Question: I have just finished integrating google analytics on my mobile website which is based on jquerymobile. To get analytics working i am using the following code.
'''
<script>
// domReady is unnecessary here and can slow down perceived performance
// $(document).ready(function (e) {
(function (i, s, o, g, r, a, m) {
i['GoogleAnalyticsObject'] = r;
i[r] = i[r] || function () {
(i[r].q = i[r].q || []).push(arguments)
}, i[r].l = 1 * new Date();
a = s.createElement(o),
m = s.getElementsByTagName(o)[0];
a.async = 1;
a.src = g;
m.parentNode.insertBefore(a, m)
})(window, document, 'script', '//www.google-analytics.com/analytics.js', 'ga');
ga('create', 'UA-XXXXXMYID', 'mydomain.com'); // move this here!
// });
$(document).on('pageshow', '[data-role=page], [data-role=dialog]', function (event, ui) {
try {
if ($.mobile.activePage.attr("data-url")) {
ga('send', 'pageview', $.mobile.activePage.attr("data-url")); // remove quotes
}
} catch (err) { }
});
'''
While checking in Real-Time section of analytics, I each click results in double page views. Please tell me what's wrong with this code, see the picture below to understand what i am saying?

I visited four pages and analytics is showing 8 page views. How can i rectify this issue?
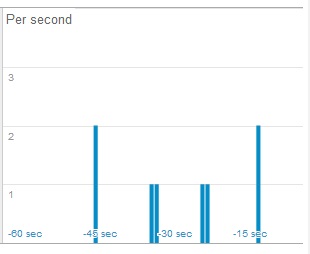
Answer: Pages get over displayed as a feature on mobile devices. This is the Mobile Devices way of doing is constantly evolving, but not quite smooth. As a result, 'pageshow''s are often over-generated to ensure against under-generating.
Here are 2 approaches to handling over-event page-displaying:
Try adding your analytics call to 'pageinit' event
'''
// Every time a page is being created
$(document).on("pageinit", "div[data-role=page]", function(event){
try {
if ($.mobile.activePage.attr("data-url")) {
ga('send', 'pageview', $.mobile.activePage.attr("data-url")); // remove quotes
}
} catch (err) { }
});
'''
Earlier versions recommended use is 'pagecreate' event.
---
Another approach is to use the 'one' handler to force single event handling of specific event
'''
$(document).one('pageshow', '[data-role=page], [data-role=dialog]', function (event, ui) {
try {
if ($.mobile.activePage.attr("data-url")) {
ga('send', 'pageview', $.mobile.activePage.attr("data-url")); // remove quotes
}
} catch (err) { }
});
'''
---
## Follow Up
From research, I suspect your problem with mobile devices is double binding. If so, try unbinding after the event has executed:
'''
$(document).on('pageshow', '[data-role=page], [data-role=dialog]', function (event, ui) {
try {
if ($.mobile.activePage.attr("data-url")) {
ga('send', 'pageview', $.mobile.activePage.attr("data-url")); // remove quotes
}
} catch (err) { }
$(document).off('pageshow');
});
'''